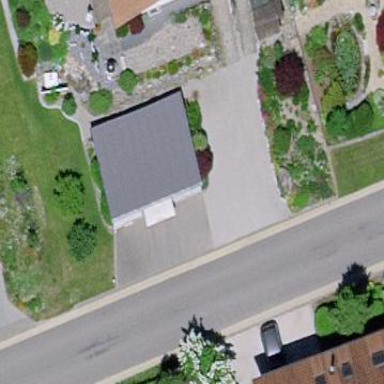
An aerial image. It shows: Garage.